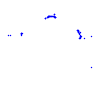
Particle: kaon